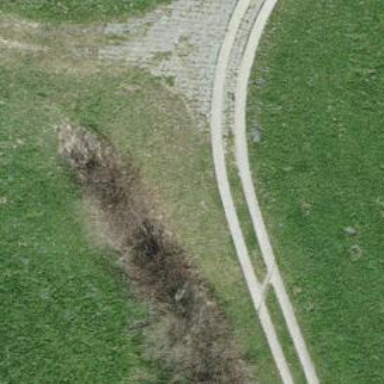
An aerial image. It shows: Gravel track road.